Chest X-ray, AP view. Patient: 40 years old, sex M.
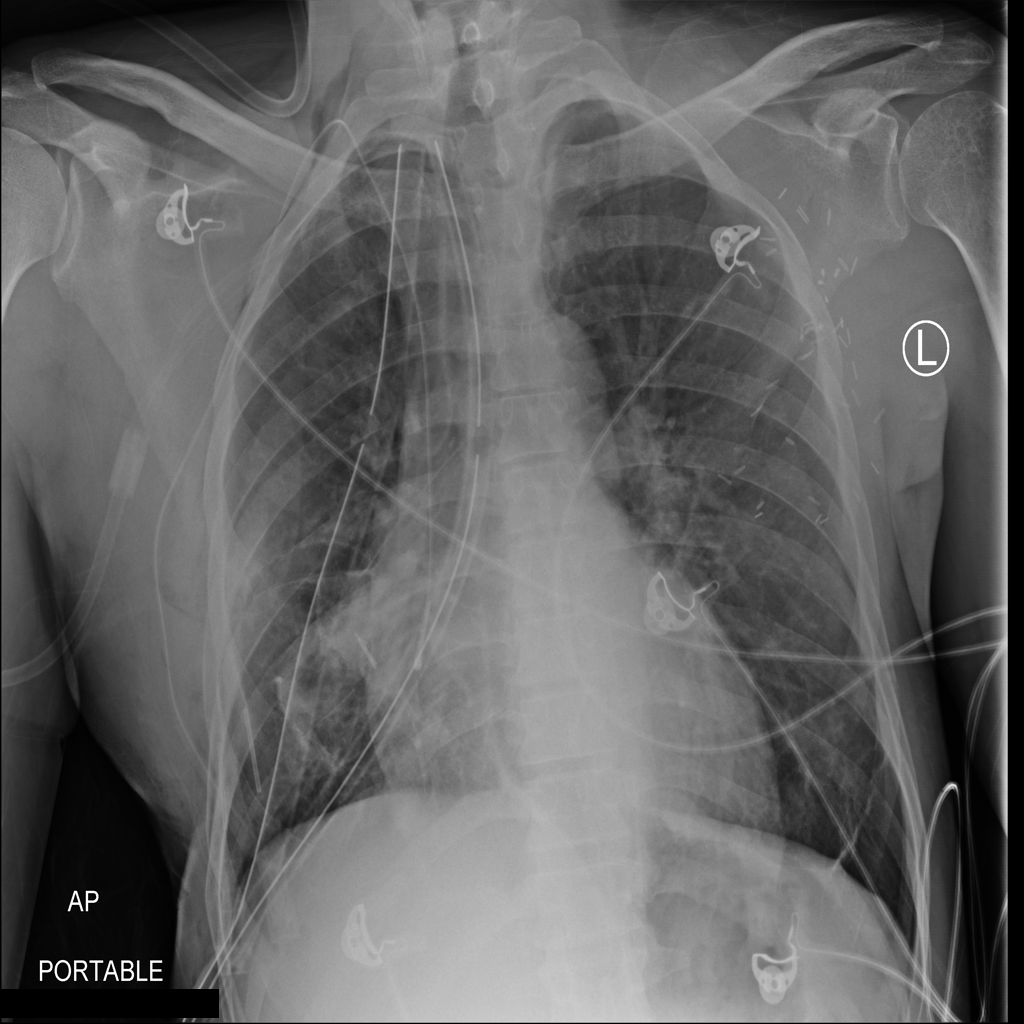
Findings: Emphysema